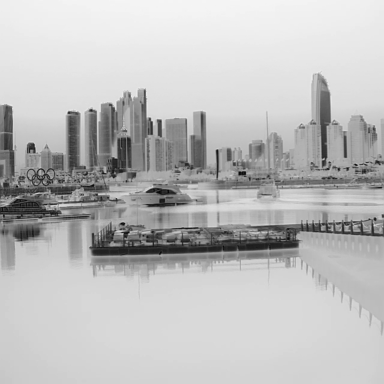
There are three canoes in the infrared image.